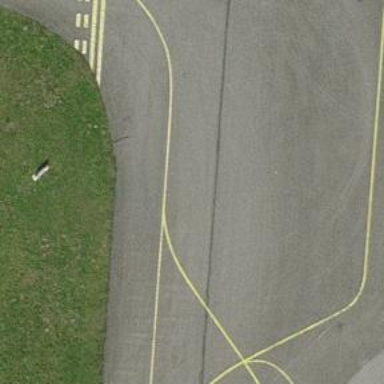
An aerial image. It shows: Image of taxiway at airport.